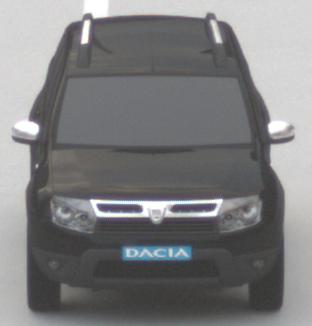
Make: Dacia
Model: Duster dCi 110 FAP
Detailed model: Duster (I)
Model produced from: 2010/06
Model produced until: 2013/11
Doors: 5
Color: black
Road condition: dry road
Daytime: sunrise or sunset
Contrast: low contrast